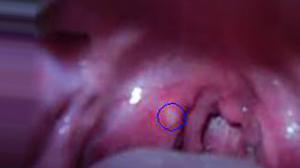
Condition: Mouth Ulcer